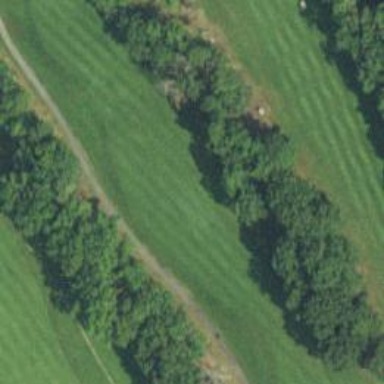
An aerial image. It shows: View of golf hole.